Question: I have to create a layered .net core application including a database. I want to build the database entities with sql-first approach. The solution looks like this:

All of the projects are class libaries, except the 'FoodSupplementCompany.Program'.
My question is, how can I use 'Scaffold-DbContext' to generate the entities to the 'FoodSupplementCompany.Data' project?
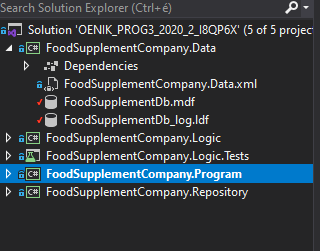
Answer: As the guide here states: <URL>
Example:
'''
Scaffold-DbContext
"Server=(localdb)\mssqllocaldb;Database=Blogging;Trusted_Connection=True;"
Microsoft.EntityFrameworkCore.SqlServer
-OutputDir Models
'''
'-OutputDir' -> The directory to put files in. Paths are relative to the project directory.